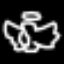
Label: angel